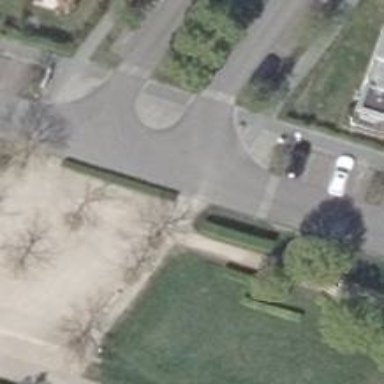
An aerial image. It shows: Traffic calming hump on the road.